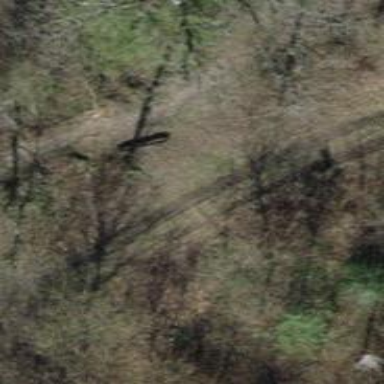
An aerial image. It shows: Brown bench.